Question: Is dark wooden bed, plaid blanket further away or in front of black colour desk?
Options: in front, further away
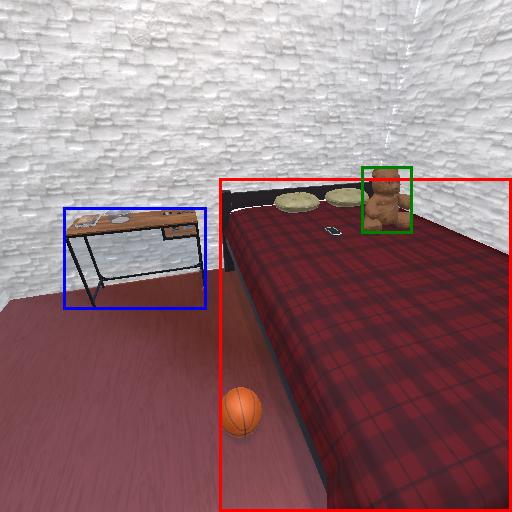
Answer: in front